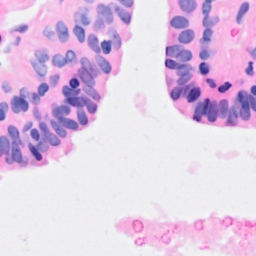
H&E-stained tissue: Breast